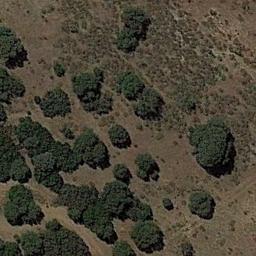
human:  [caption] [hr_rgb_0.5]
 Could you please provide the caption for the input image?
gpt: The chaparral is consist of some green bushes in the bare land .

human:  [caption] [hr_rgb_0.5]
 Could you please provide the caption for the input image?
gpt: A dense mass of chaparral is distributed over a sparse mass of chaparral on the sand .

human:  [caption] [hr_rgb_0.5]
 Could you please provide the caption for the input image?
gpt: There are several trees and some weeds in this desert .

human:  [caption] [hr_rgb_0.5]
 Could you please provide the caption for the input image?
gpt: Some disconnected green chaparrals grow on the wasteland .

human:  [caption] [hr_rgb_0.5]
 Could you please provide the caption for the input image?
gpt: The chaparral is thicker on the left than on the right .